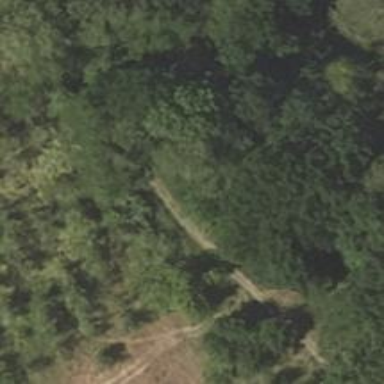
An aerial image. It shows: Dirt path.